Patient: sex F, age 37
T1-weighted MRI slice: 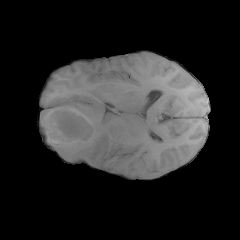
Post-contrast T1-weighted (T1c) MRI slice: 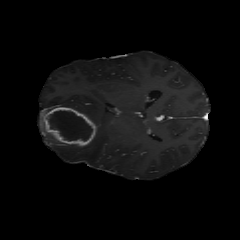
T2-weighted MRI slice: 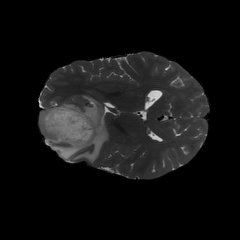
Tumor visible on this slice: yes
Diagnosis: Glioblastoma, IDH-wildtype
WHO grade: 4